Question: I want to make the contents within a DIV uneditable but still viewable.
'''
<div id="committee"><?php include 'committee_members_list.php'; ?></div>
'''
The DIV holds the contents of an 'included' file within it. I would like the contents to be viewable but not editable or clickable.

The content of the DIV looks as above.
NB:
Everything in the DIV should be viewable as it is but nothing should be clickable/editable. How can i achieve/implement this?
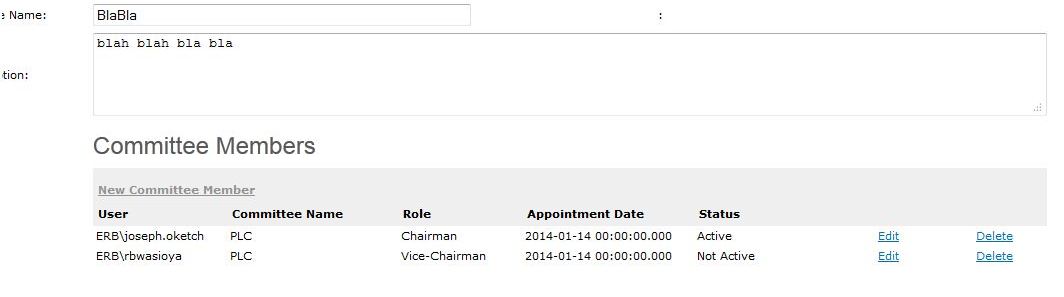
Answer: Well, you could make all elements in a div container uneditable via JQuery if you want it fast and dynamic.
'''
<div id="committee">
<?php include 'committee_members_list.php'; ?>
</div>
<script type="text/javascript">
$("#committee").each(function() {
$(this).attr("readonly", "1");
});
</script>
'''
For more security you have to validate everything serversided anyway if it is a form anyway.
But are input elements nesessary anyway if the content is for read only?